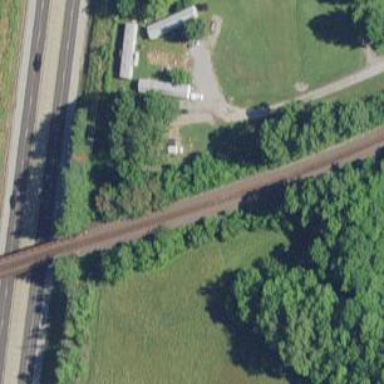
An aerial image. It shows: Railway track.